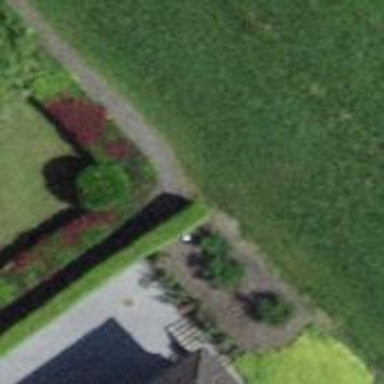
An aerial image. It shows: Hedge with evergreen leaves.